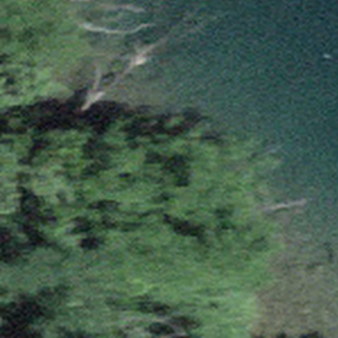
Label: other